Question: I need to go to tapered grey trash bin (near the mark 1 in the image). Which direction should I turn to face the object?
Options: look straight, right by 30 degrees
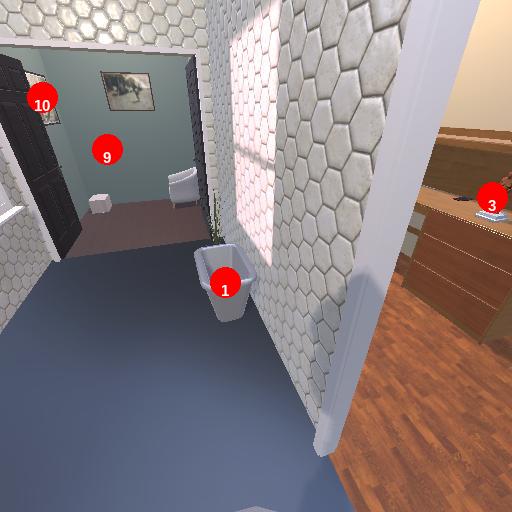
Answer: look straight